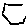
Label: hexagon